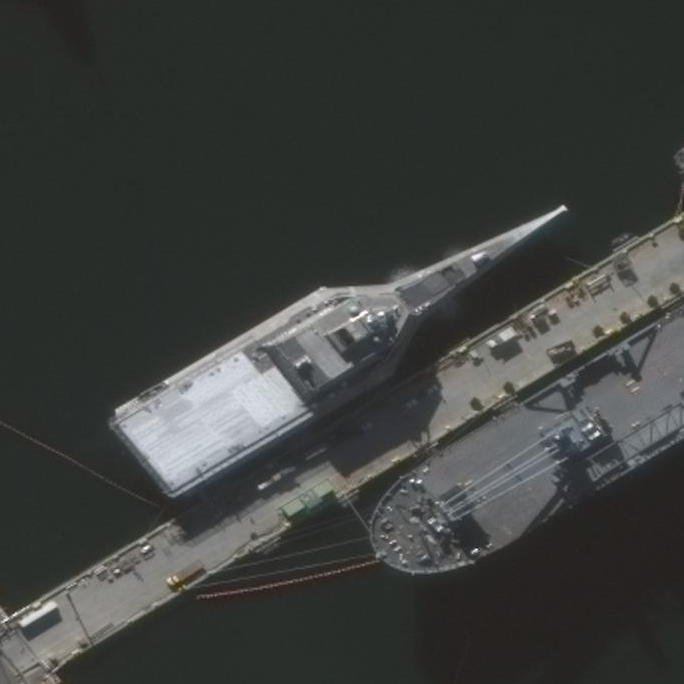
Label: Independence-class_combat_ship